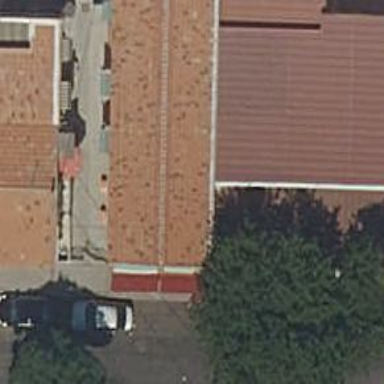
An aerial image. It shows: Restaurant.